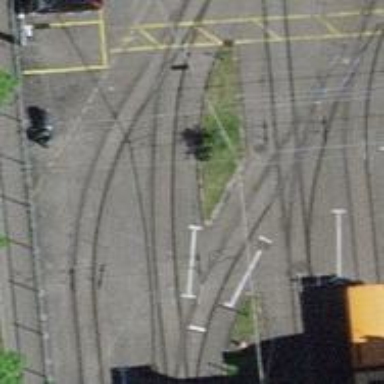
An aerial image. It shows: Tram railway with 1 track passing through service yard. The railway is electrified with contact line.